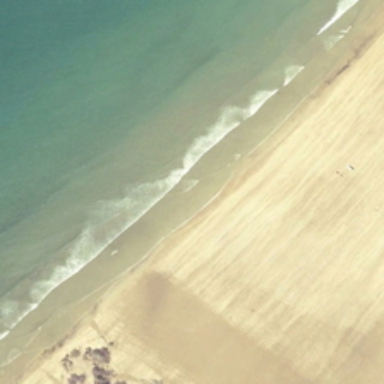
A piece of yellow beach is near a piece of green ocean .